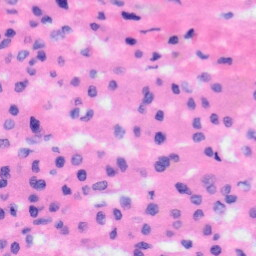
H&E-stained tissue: Liver